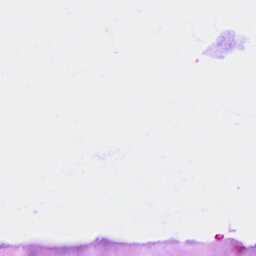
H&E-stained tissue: Breast